Field crop: maize
Growth stage: 2
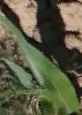
Species: maize